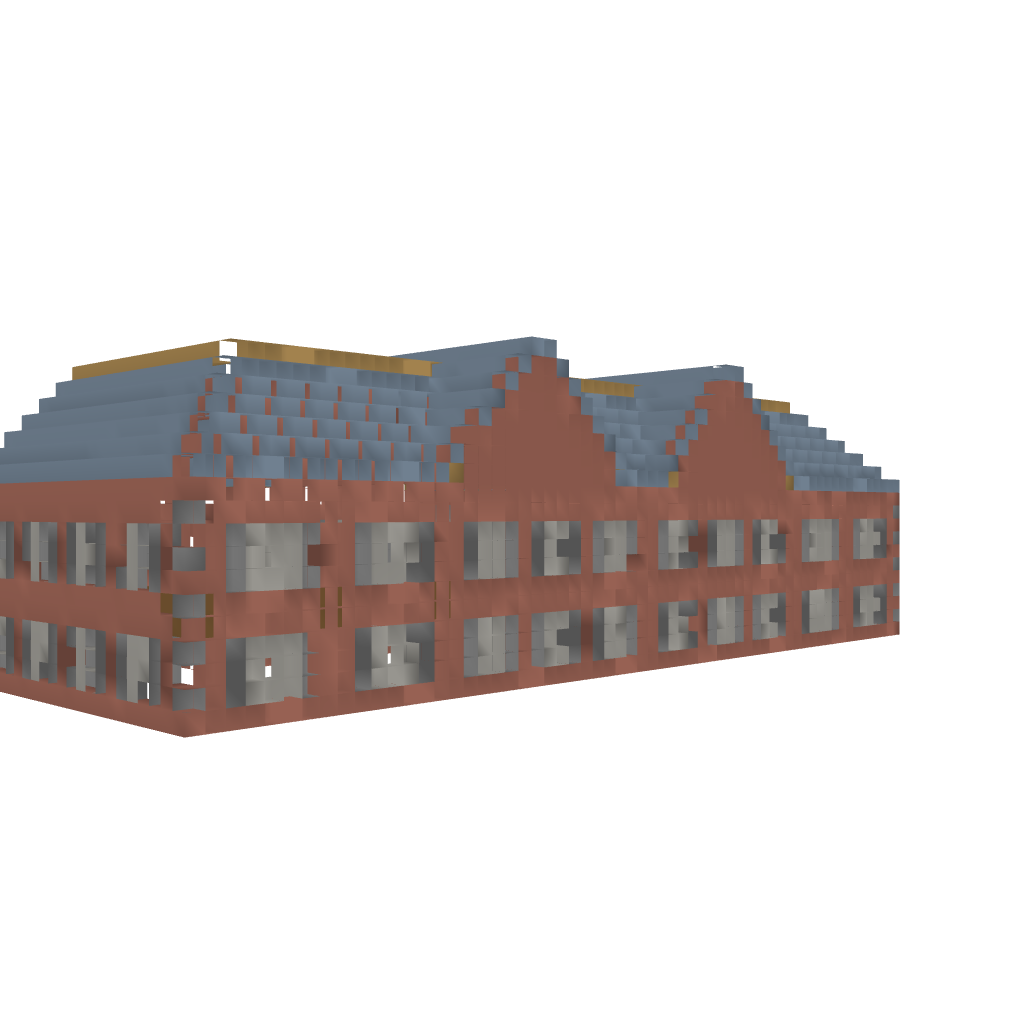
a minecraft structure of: Brick House